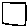
Label: square